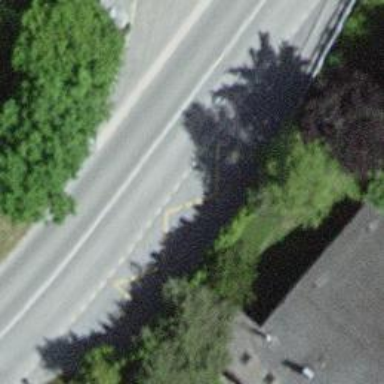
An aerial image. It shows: Bus stop with platform for public transport.